Interaction volume radius: 10 \u00c5
Interaction volume height: 25 \u00c5
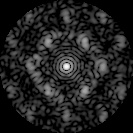
Disorder parameter: 0.6384